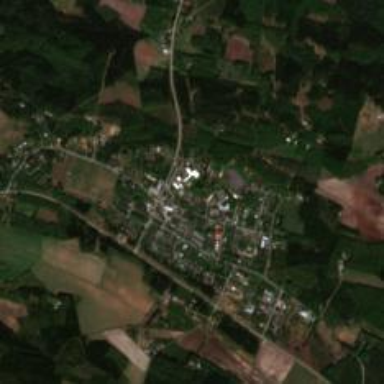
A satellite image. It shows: Town.